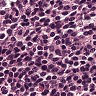
Metastatic tissue present: no